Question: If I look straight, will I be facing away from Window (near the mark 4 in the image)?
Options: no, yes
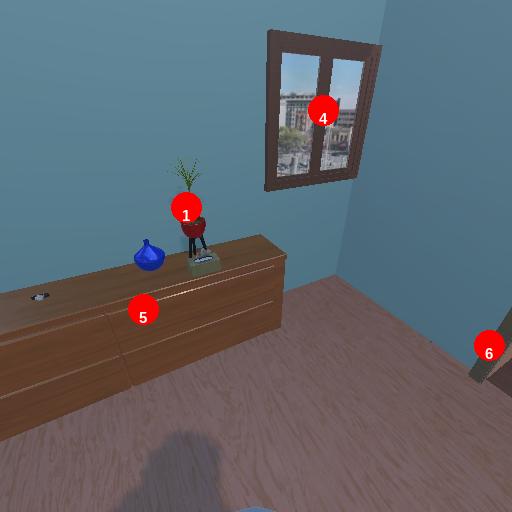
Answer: no